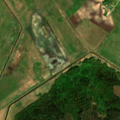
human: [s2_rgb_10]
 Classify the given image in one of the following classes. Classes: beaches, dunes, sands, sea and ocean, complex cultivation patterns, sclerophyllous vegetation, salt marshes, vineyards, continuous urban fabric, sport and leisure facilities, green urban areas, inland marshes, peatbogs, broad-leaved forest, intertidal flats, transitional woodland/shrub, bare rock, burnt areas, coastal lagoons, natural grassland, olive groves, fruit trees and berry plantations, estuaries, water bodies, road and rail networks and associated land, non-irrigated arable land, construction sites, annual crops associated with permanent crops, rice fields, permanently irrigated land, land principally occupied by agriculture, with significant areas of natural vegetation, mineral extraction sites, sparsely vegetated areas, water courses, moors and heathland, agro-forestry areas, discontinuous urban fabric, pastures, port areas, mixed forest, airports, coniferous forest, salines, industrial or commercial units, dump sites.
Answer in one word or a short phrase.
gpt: pastures, coniferous forest, mixed forest, transitional woodland/shrub